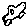
Label: triangle